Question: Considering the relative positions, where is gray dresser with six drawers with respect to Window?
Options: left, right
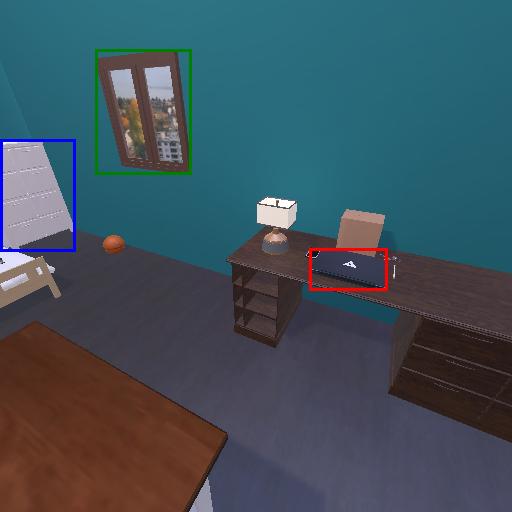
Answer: left